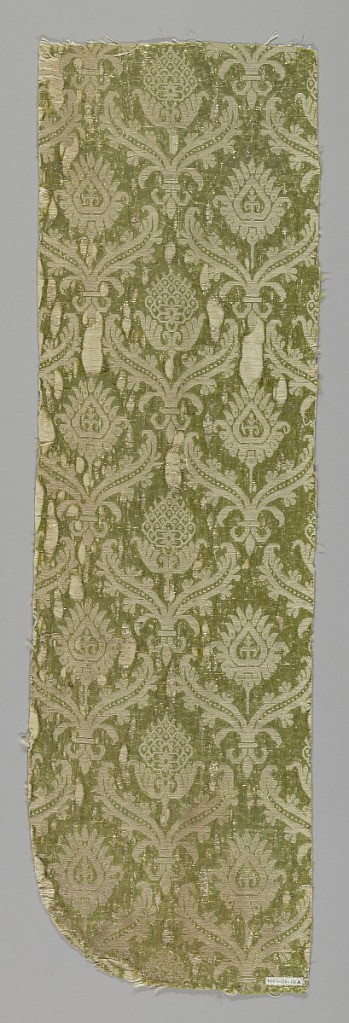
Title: Textile
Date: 17th century
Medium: silk, cotton, metallic thread Technique: two interconnected structures
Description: Fragments of cream-colored cotton brocaded with green and gold metallic thread. Design shows pomegranate.